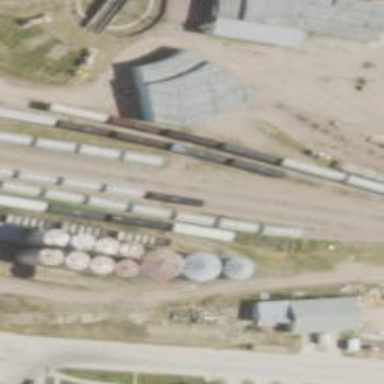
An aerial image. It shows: Railway siding with rails.